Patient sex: M
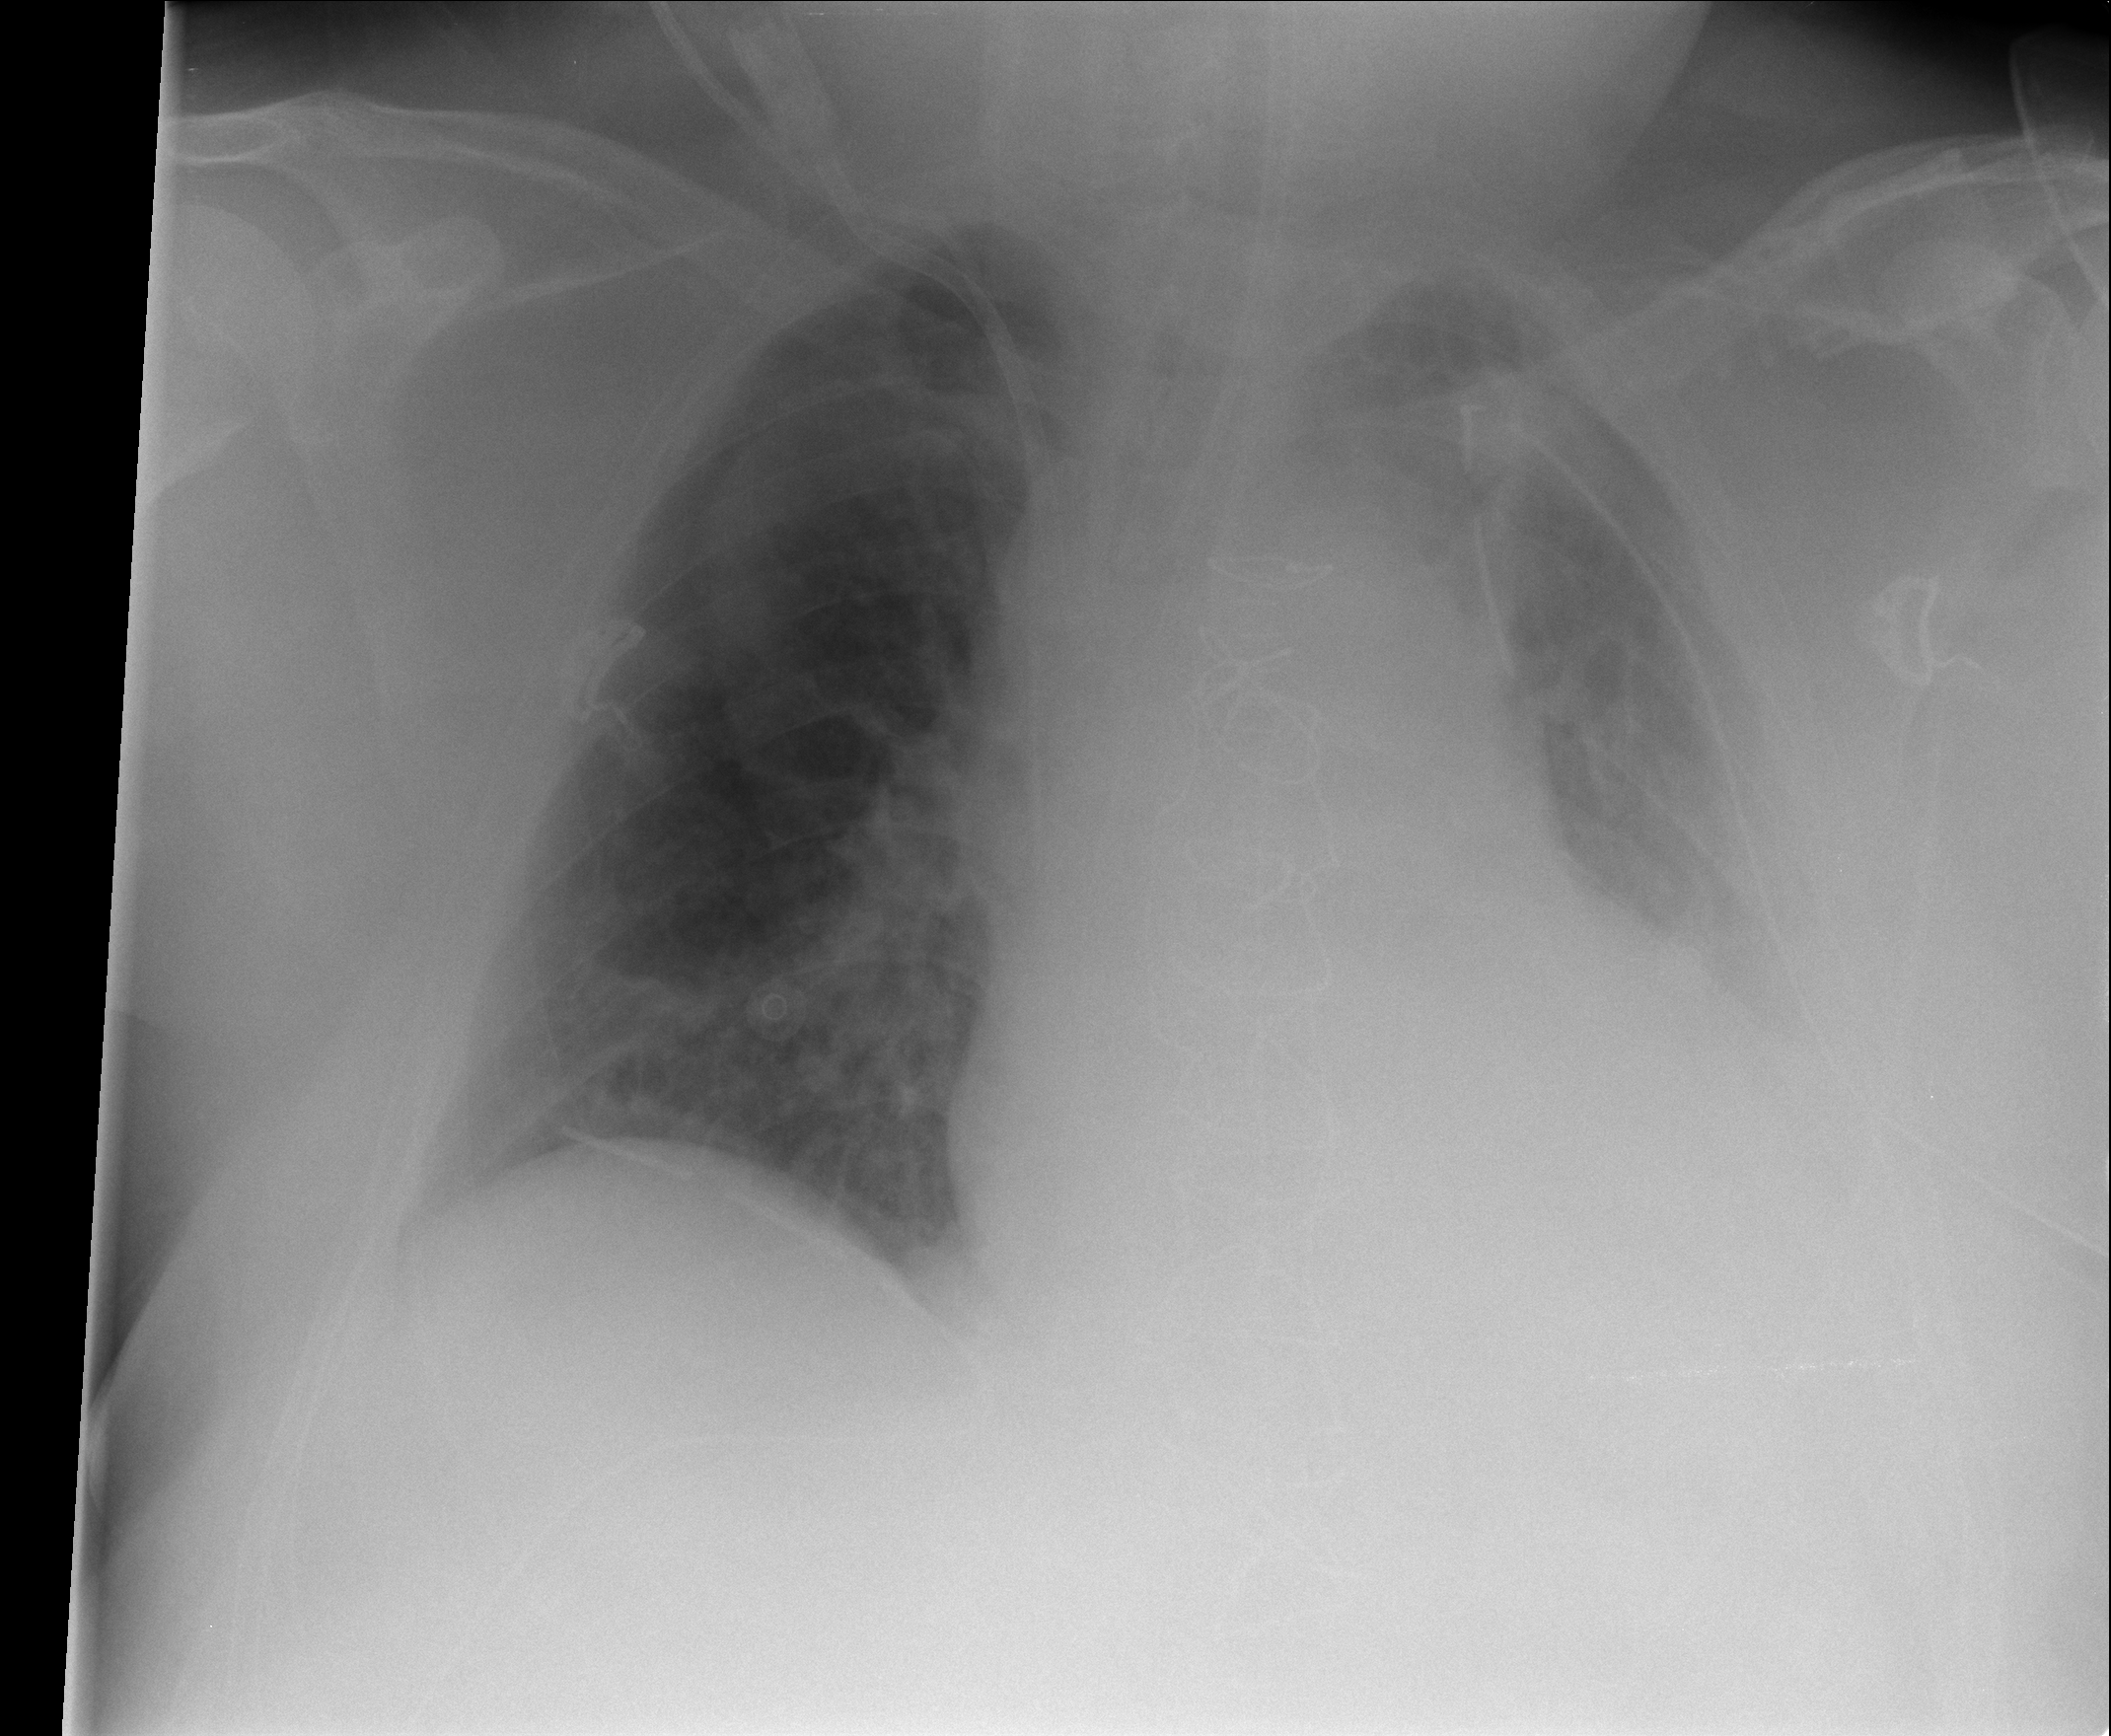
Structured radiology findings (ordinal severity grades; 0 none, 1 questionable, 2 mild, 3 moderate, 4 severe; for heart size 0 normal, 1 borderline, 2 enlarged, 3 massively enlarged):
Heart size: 2
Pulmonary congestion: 0
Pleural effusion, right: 0
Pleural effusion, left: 3
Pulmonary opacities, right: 0
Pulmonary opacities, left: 0
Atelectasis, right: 0
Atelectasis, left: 3